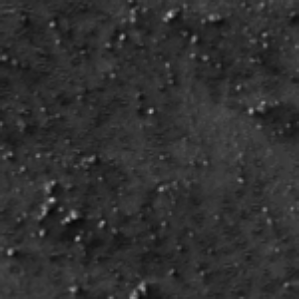
Label: frost